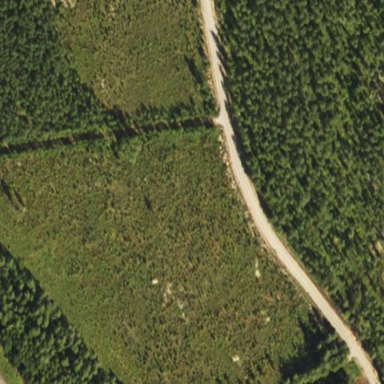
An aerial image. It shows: Clearcut man-made area surrounded by scrub vegetation.